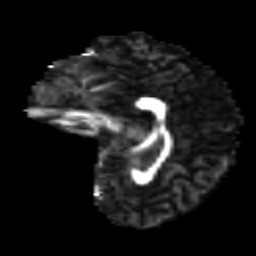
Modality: FA
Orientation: sagittal
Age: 17
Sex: male
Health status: ill
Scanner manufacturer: ge
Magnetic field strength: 3 T
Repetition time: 6.752 s
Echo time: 0.079 s